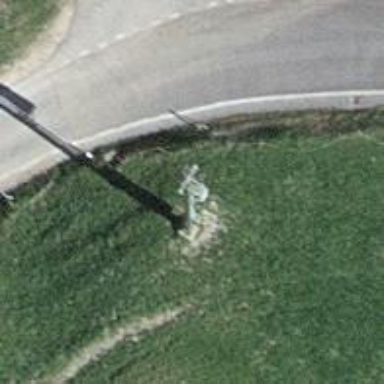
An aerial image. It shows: Distribution transformer on power pole.